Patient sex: M
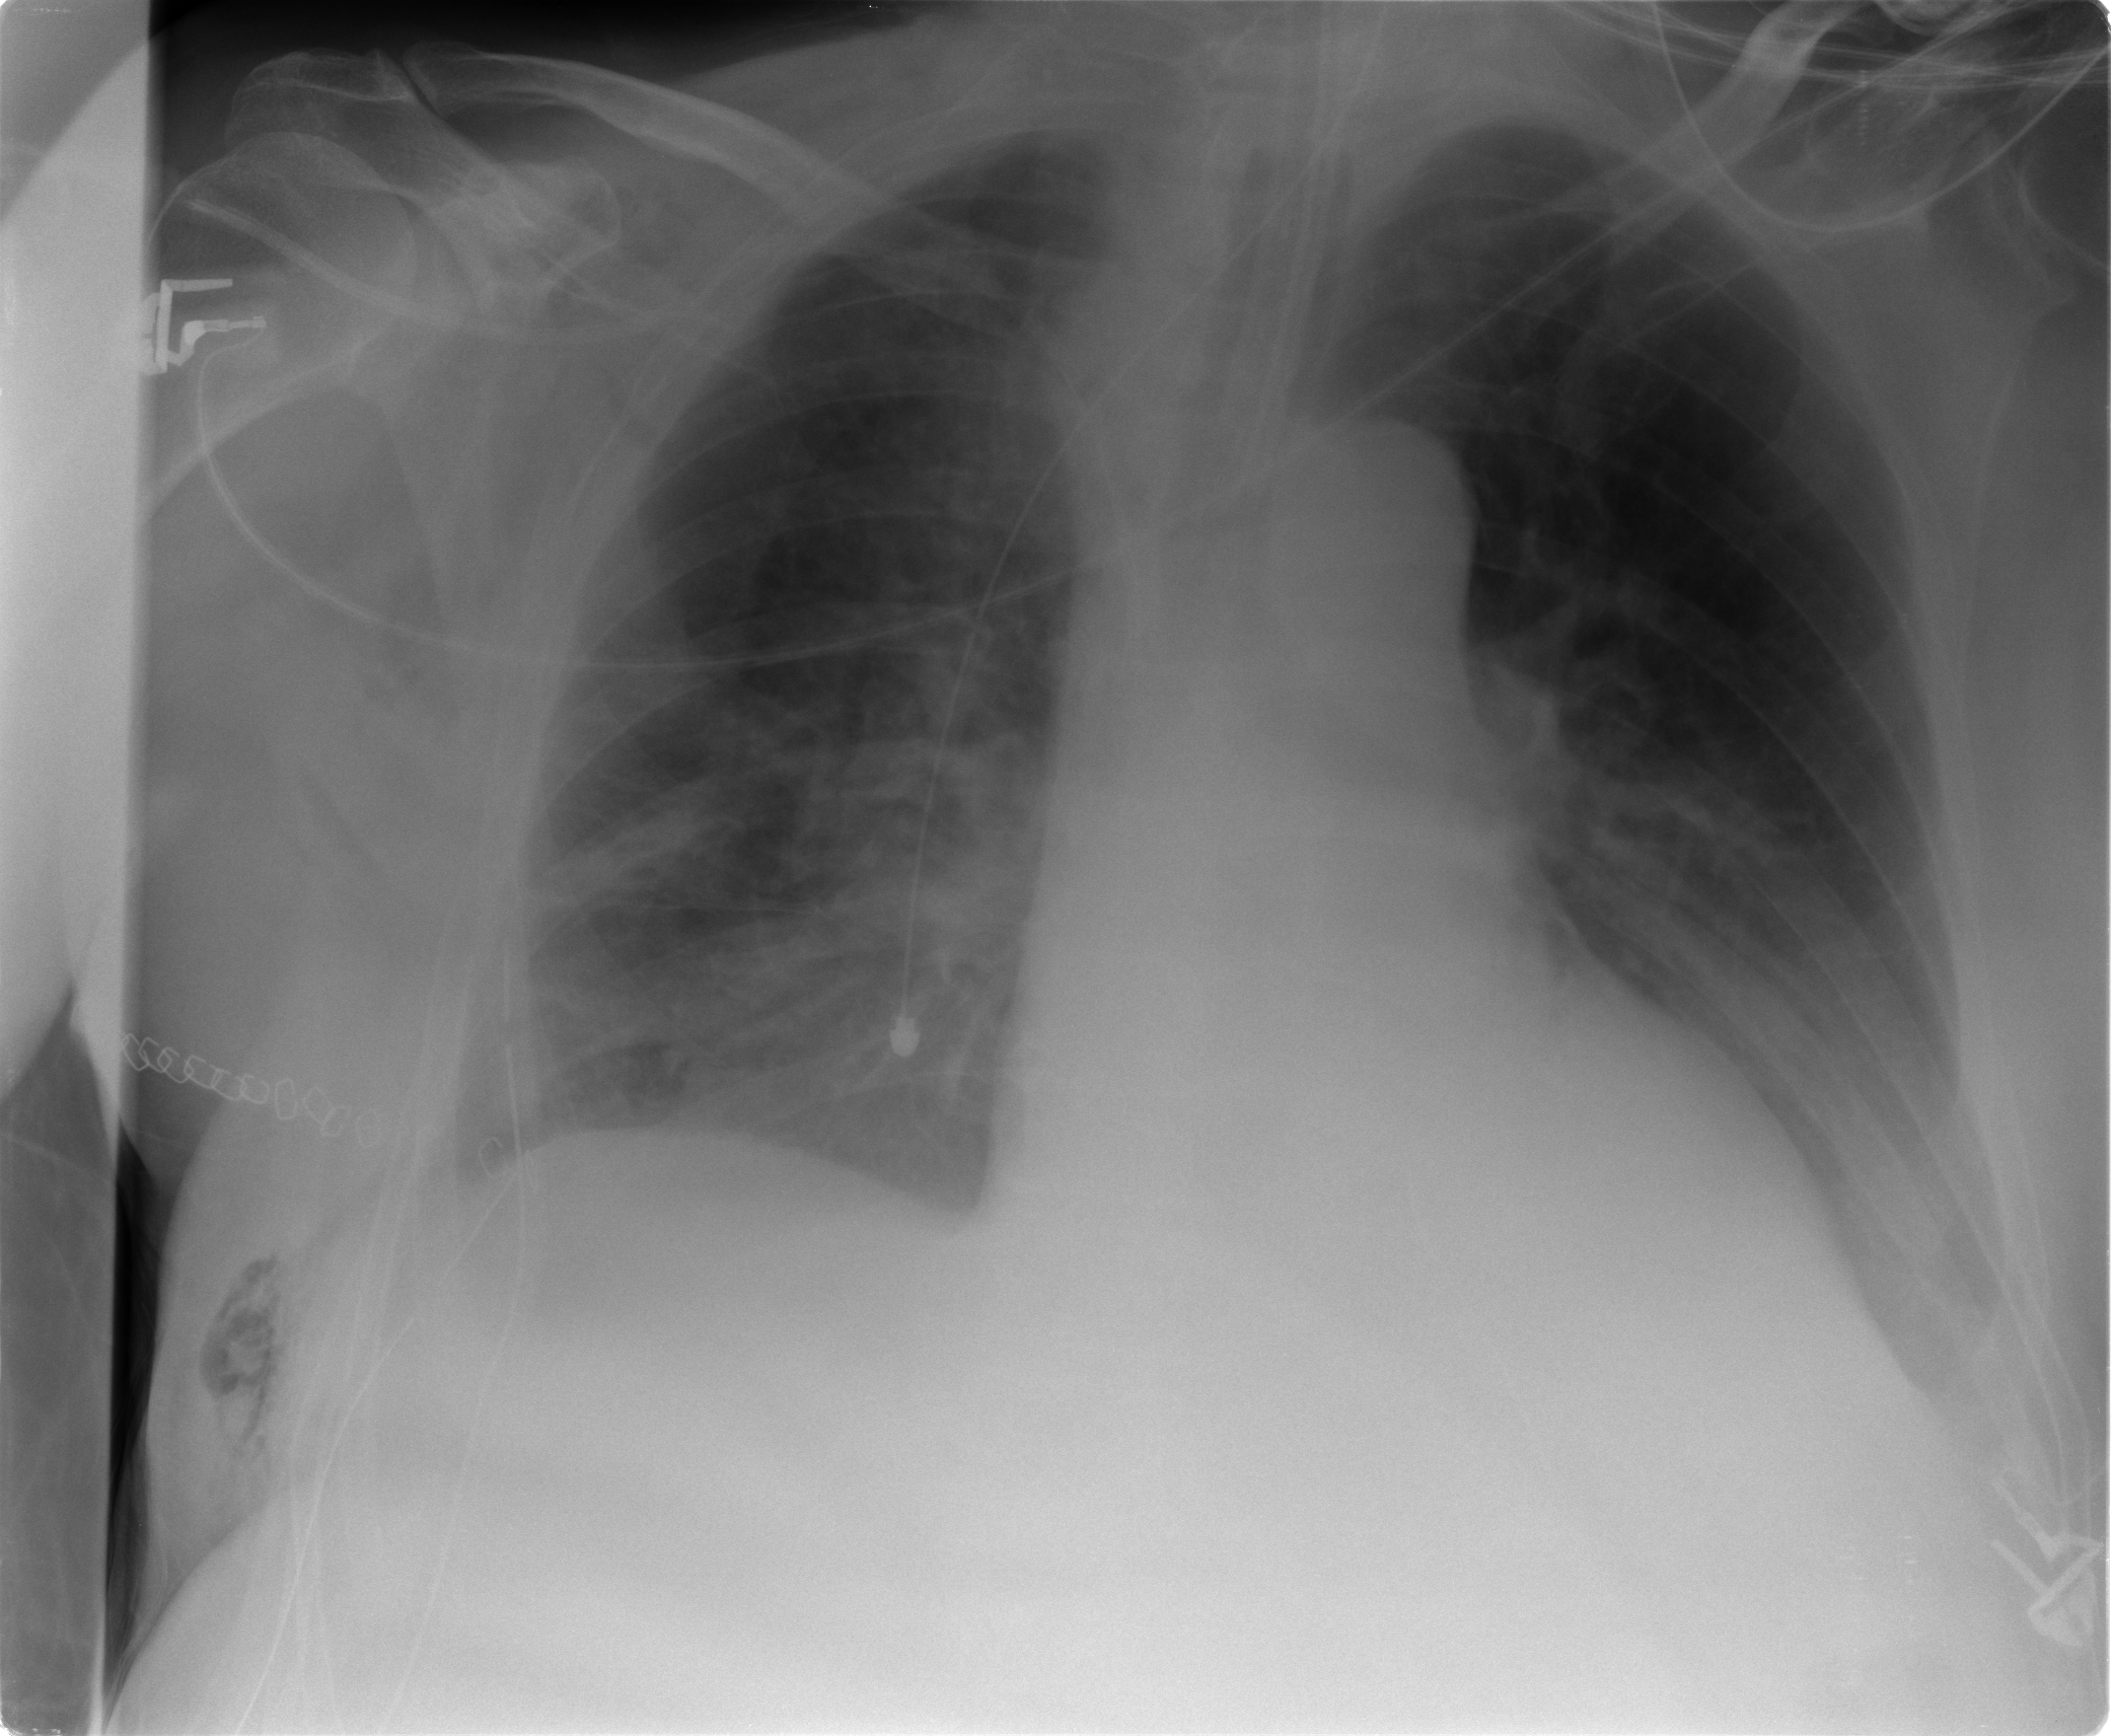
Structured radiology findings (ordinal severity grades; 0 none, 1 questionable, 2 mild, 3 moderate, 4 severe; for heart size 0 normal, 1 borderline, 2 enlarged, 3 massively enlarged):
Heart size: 1
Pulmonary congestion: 2
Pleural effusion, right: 2
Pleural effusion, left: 2
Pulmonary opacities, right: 2
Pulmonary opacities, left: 0
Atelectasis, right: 3
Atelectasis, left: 0